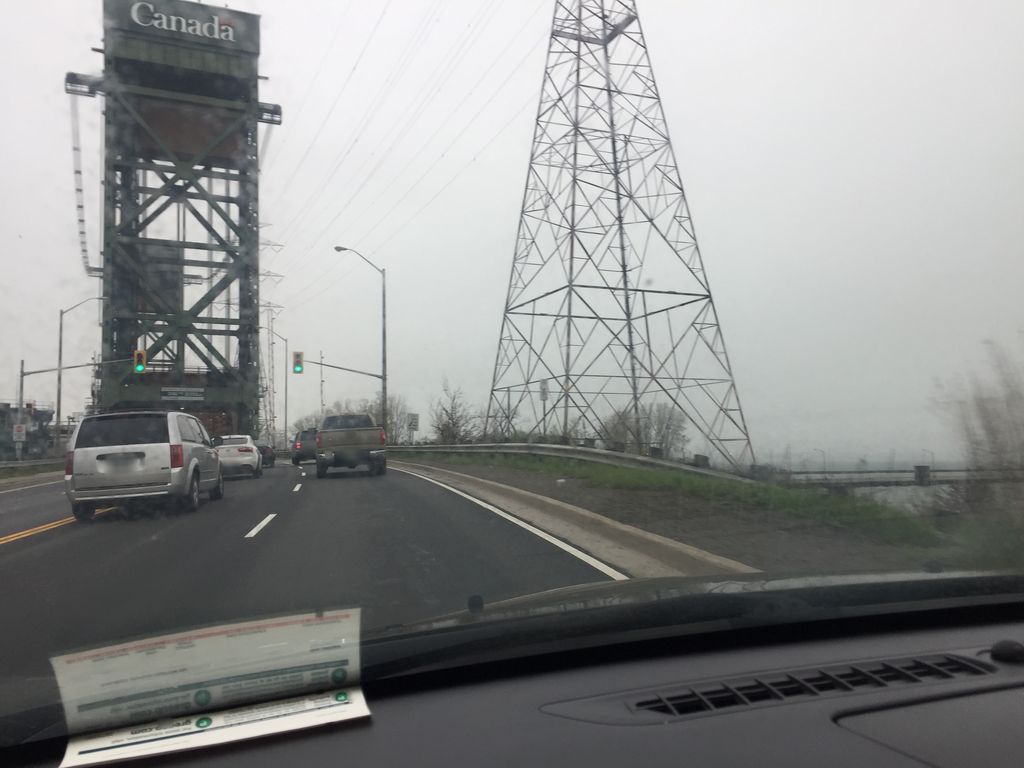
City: hamilton